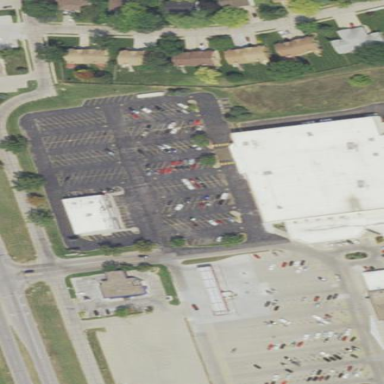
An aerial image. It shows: Retail building.